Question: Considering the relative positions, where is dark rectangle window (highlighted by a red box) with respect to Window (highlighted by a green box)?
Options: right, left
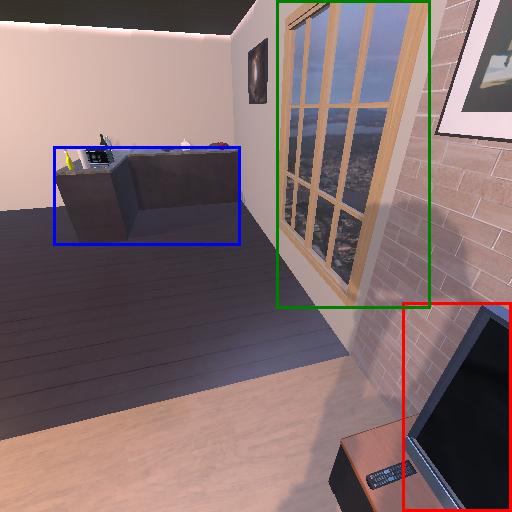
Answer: right